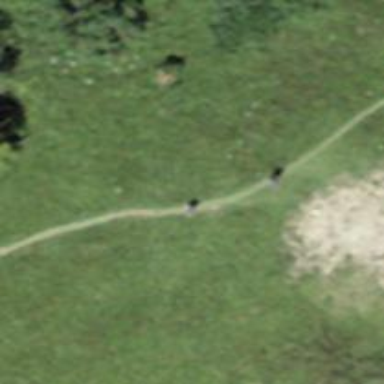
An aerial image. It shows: Path on the ground.